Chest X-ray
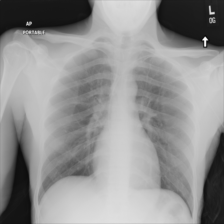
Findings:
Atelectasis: negative
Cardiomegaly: negative
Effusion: negative
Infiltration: negative
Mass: negative
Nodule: negative
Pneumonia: negative
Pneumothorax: negative
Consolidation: negative
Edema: negative
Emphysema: negative
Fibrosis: negative
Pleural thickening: negative
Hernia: negative